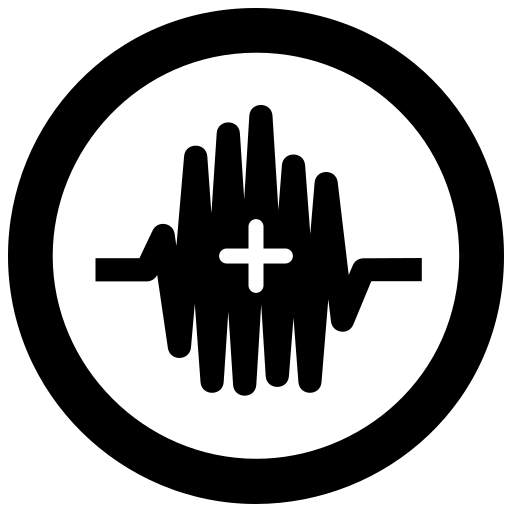
Tags: icon, FontAwesome, fa-icon, brand, creative, commons, sampling, plus